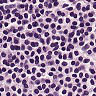
Metastatic tissue present: no